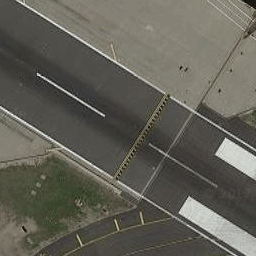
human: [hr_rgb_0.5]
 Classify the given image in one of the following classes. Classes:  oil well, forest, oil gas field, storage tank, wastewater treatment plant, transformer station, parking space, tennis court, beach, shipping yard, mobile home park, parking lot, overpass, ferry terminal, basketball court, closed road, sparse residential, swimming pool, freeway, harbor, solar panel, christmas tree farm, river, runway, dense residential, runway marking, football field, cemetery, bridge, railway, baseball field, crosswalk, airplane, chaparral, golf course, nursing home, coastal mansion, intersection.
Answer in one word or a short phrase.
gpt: runway